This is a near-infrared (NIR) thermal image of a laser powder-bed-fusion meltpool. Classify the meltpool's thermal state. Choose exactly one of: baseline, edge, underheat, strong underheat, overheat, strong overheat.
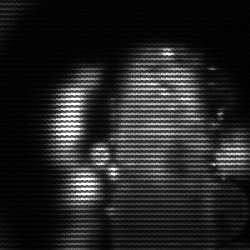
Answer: strong underheat